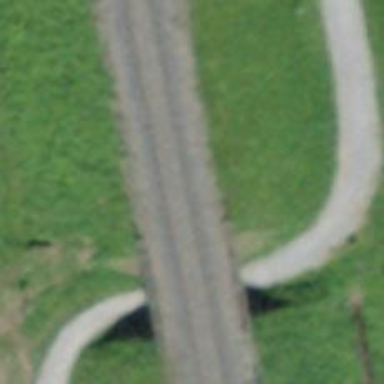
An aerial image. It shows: Railway bridge with electrified tracks and single contact line.